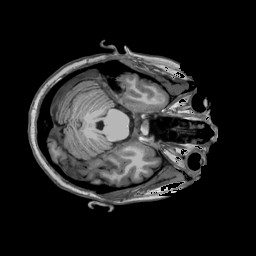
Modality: T1w
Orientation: coronal
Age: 37
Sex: female